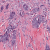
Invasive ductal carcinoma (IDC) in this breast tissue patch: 1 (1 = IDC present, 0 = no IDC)